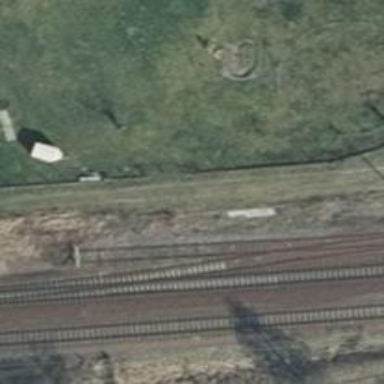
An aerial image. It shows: Railway signal.